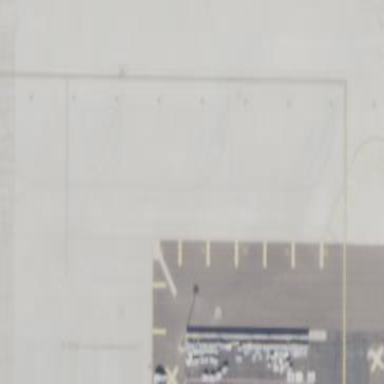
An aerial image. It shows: Apron at the airport.